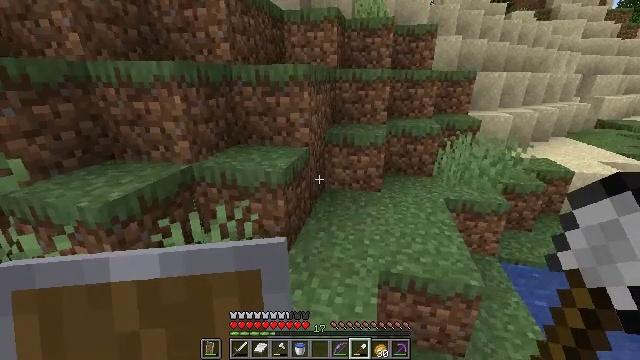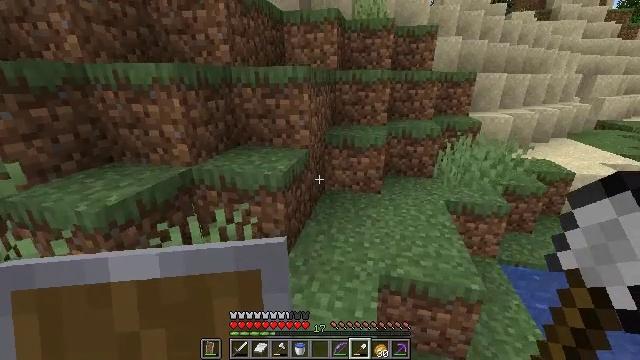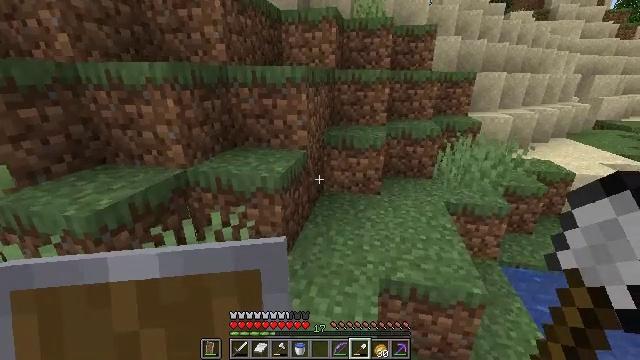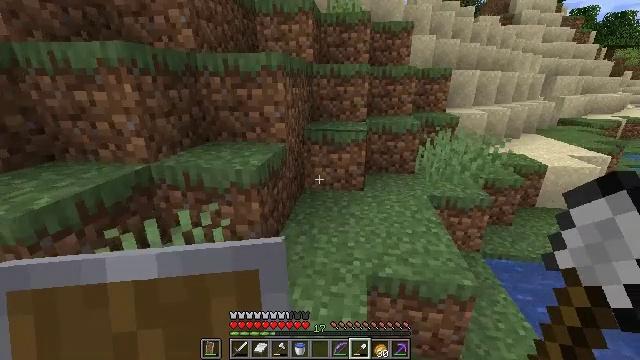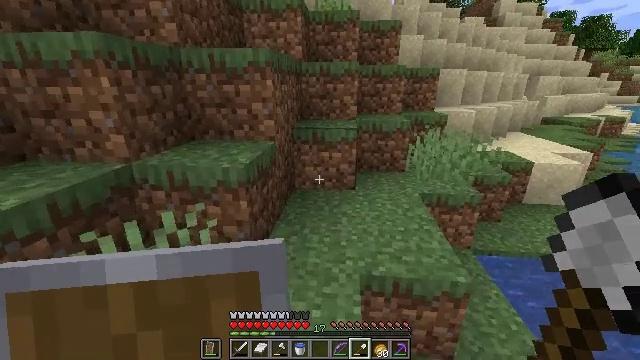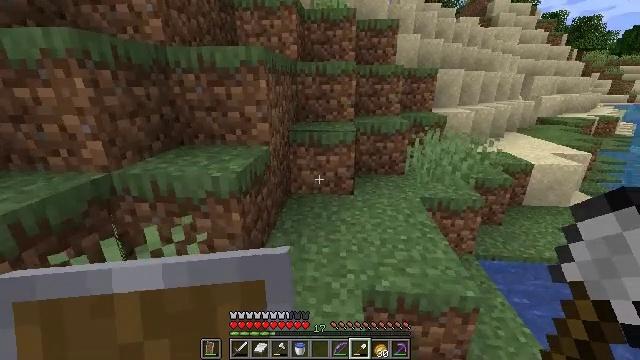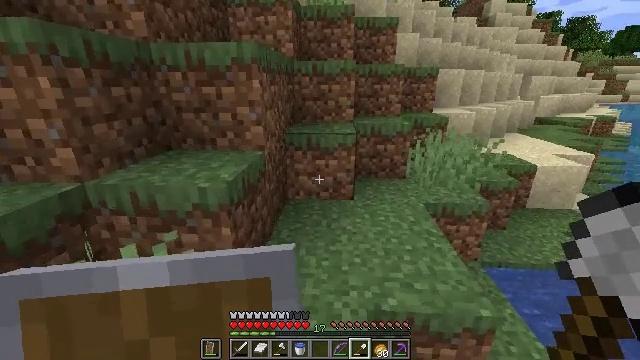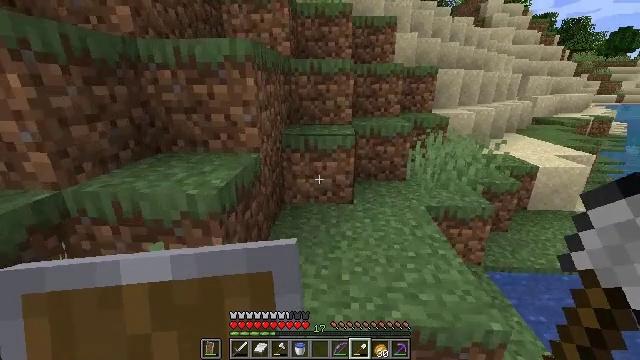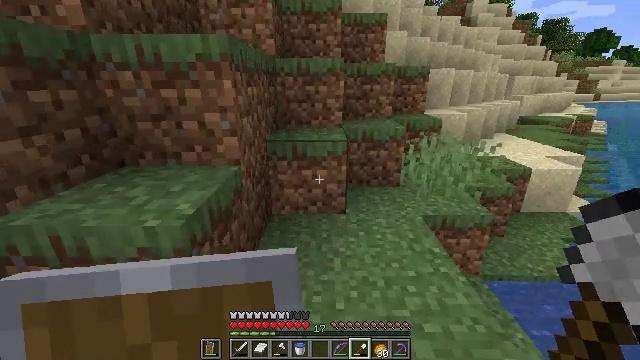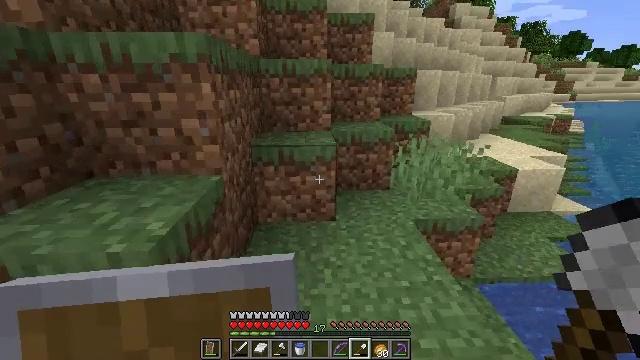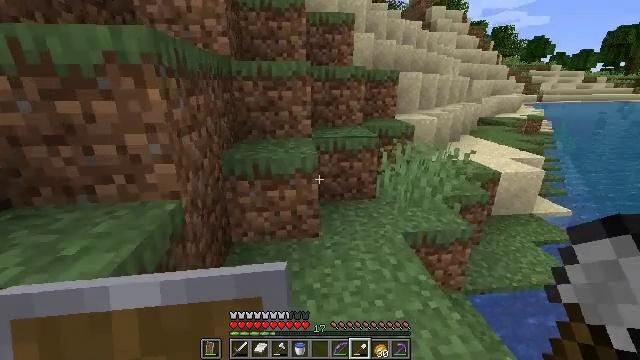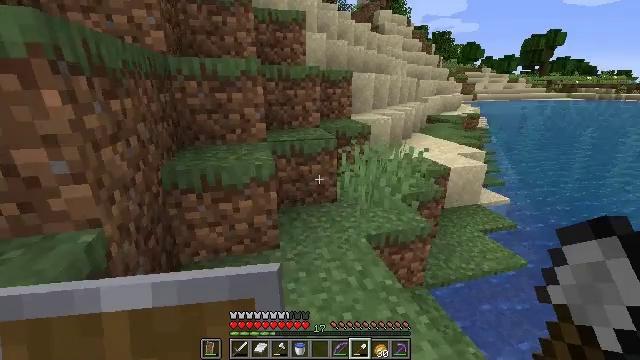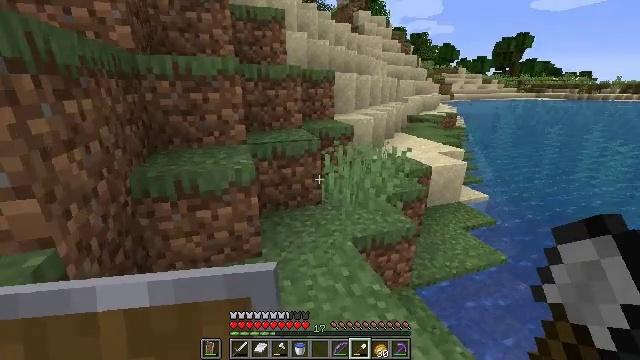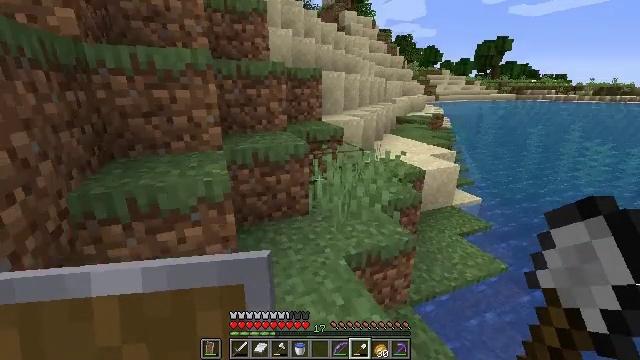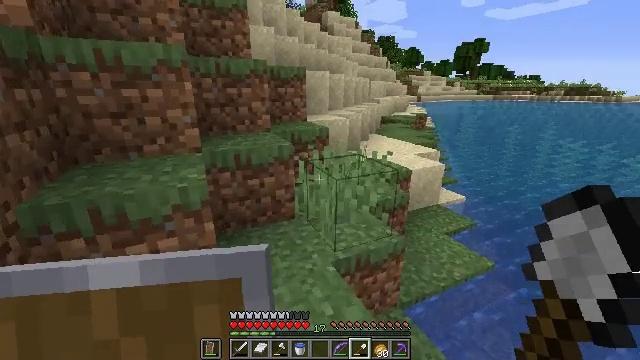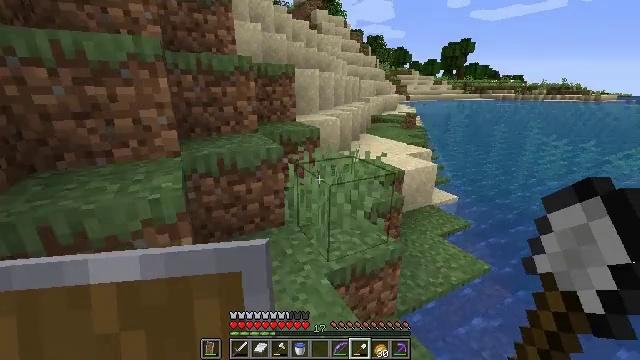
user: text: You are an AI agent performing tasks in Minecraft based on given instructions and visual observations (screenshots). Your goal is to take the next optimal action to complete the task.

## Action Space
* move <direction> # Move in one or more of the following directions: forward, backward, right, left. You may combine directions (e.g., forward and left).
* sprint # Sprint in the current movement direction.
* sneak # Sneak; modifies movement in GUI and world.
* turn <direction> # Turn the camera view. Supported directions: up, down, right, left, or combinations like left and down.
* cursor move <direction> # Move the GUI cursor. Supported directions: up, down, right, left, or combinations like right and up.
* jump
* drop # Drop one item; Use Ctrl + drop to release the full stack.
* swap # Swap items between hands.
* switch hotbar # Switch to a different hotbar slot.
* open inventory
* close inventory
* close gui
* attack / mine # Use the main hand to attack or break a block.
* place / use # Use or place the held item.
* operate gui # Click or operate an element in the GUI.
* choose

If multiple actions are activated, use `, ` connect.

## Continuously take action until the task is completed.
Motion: motion action
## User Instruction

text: Break the sand block.
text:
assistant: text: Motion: move forward
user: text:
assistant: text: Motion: move forward
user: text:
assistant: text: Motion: move forward, turn right
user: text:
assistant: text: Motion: move forward, turn right
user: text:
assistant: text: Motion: move forward, turn right
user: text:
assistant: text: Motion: move forward
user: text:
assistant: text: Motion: move forward
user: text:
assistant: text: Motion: move forward, turn right
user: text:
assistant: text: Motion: move forward, turn right
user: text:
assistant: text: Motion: move forward, turn right
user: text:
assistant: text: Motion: move forward, turn right
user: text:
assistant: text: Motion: move forward, turn right
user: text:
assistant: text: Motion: move forward, turn right
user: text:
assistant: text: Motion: move forward, turn right
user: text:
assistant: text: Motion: move forward, turn right
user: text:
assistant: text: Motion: move forward, turn right
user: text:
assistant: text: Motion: move forward
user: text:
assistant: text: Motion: move forward
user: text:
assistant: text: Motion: move forward
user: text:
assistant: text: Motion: move forward, turn right
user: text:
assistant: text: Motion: move forward, turn right
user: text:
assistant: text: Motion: move forward, turn right
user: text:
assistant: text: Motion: move forward, turn right
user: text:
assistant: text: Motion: move forward, turn right
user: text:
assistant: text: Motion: move forward
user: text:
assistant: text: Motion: move forward
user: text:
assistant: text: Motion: move forward, turn right
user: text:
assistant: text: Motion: move forward, turn right
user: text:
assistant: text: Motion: move forward and move right
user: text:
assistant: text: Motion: move forward and move right